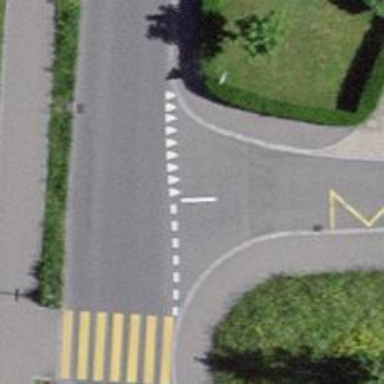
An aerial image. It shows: Road with "give way" sign.